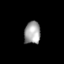
Tissue: lung
Cell type: B cells
Senescence score: 0.2088
Nuclear area (px): 356
Mean DAPI intensity: 162.073